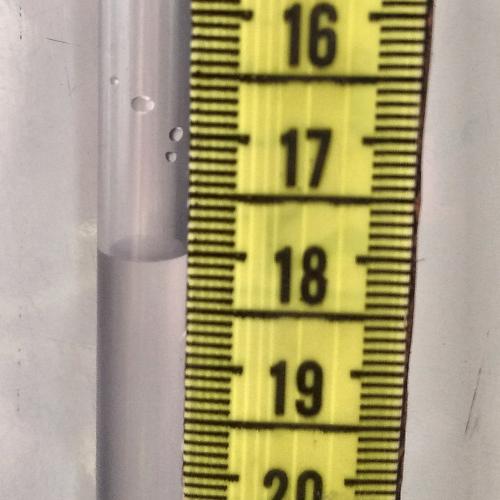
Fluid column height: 18.0 cm